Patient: sex M, age 55
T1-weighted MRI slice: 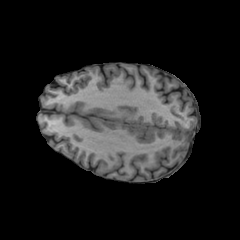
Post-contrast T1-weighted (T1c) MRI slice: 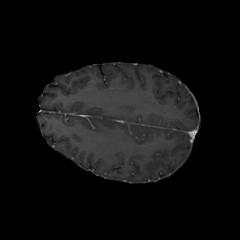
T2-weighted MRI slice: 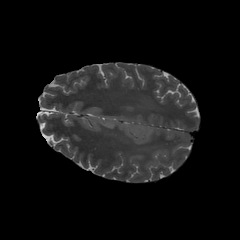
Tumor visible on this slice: yes
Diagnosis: Astrocytoma, IDH-wildtype
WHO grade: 2